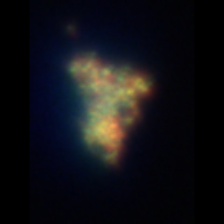
Taxon: Unknown_detritus
Group: Unknown